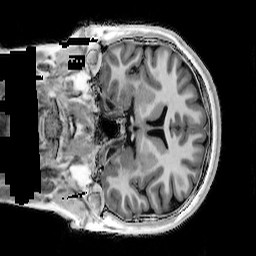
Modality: T1w
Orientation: coronal
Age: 16
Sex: female
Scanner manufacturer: siemens
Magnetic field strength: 3 T
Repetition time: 4 s
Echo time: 0.00291 s